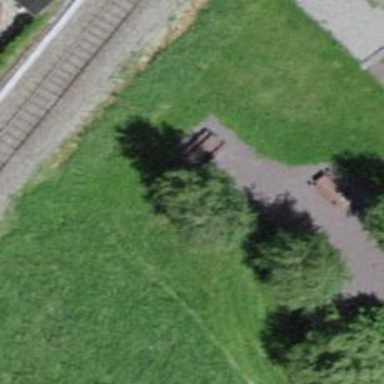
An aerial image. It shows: Picnic table located in leisure land area.